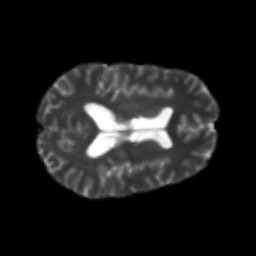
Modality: T2w
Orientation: axial
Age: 22
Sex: male
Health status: healthy
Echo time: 0.074 s